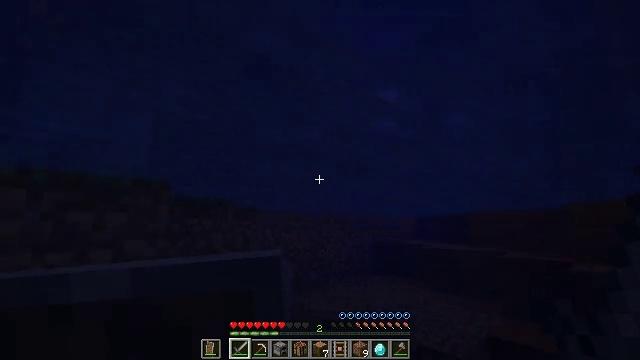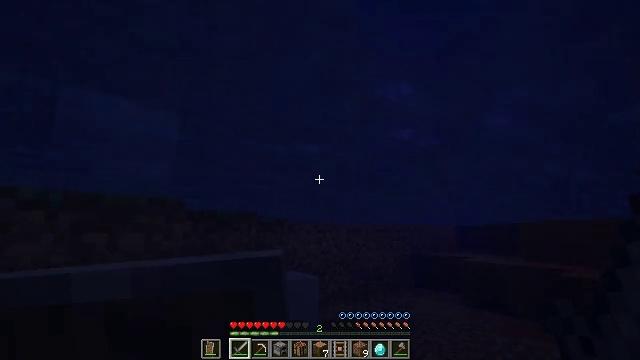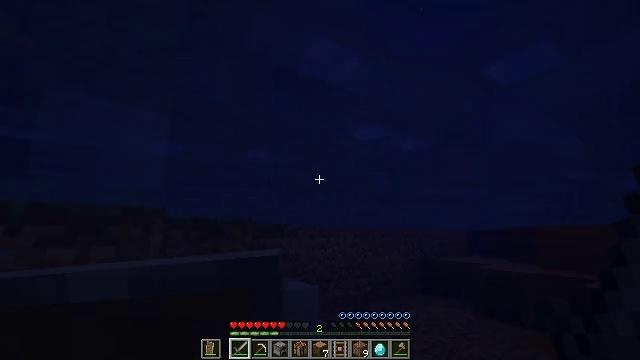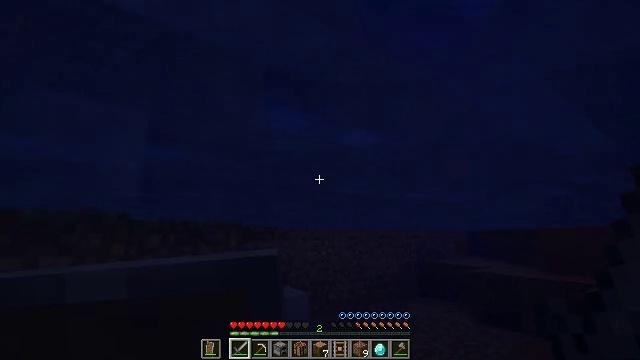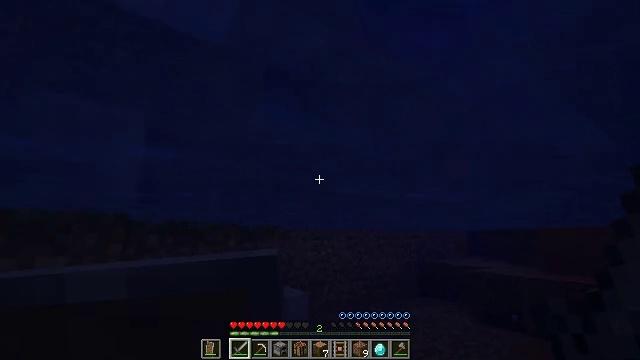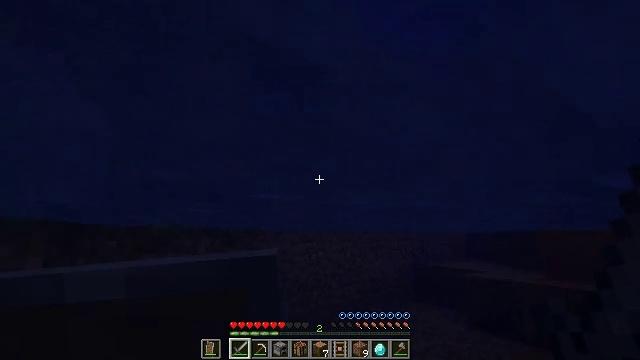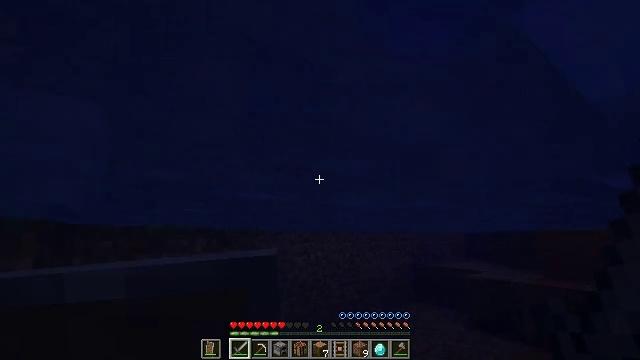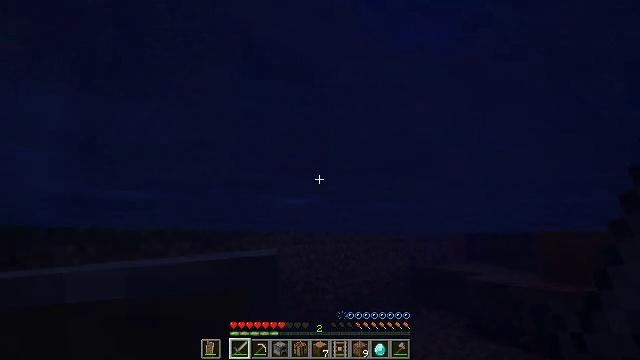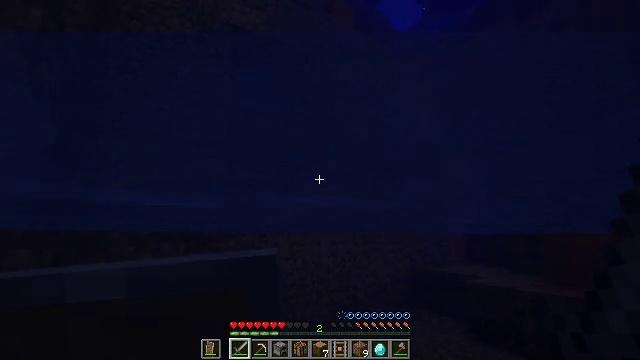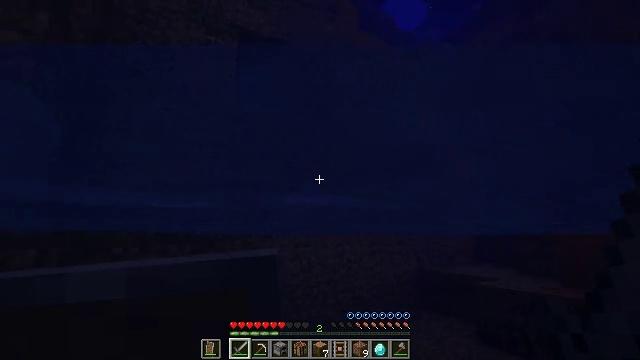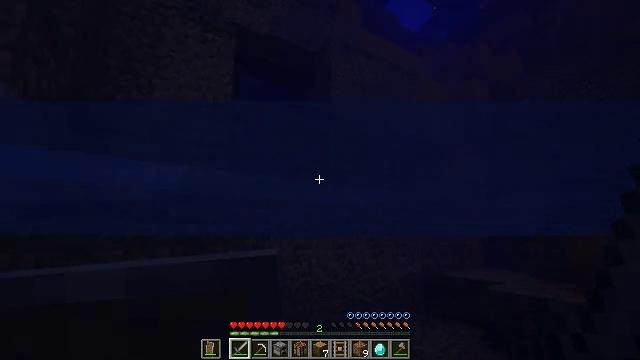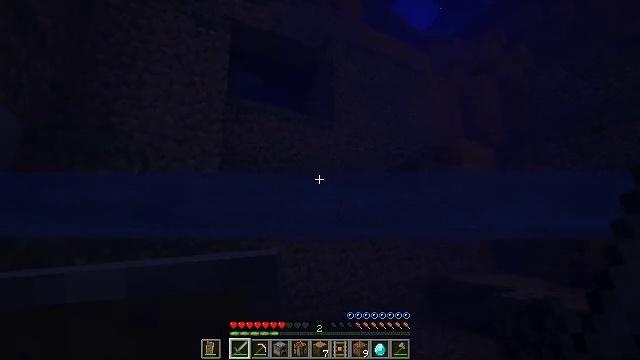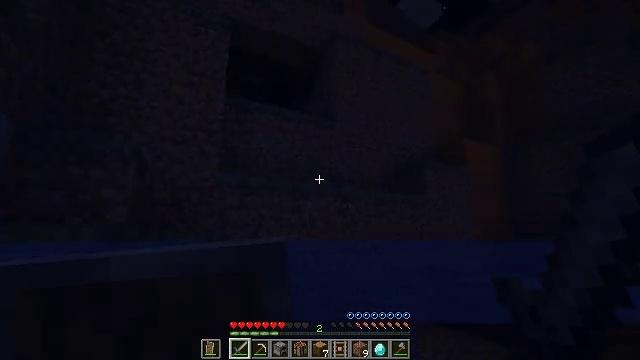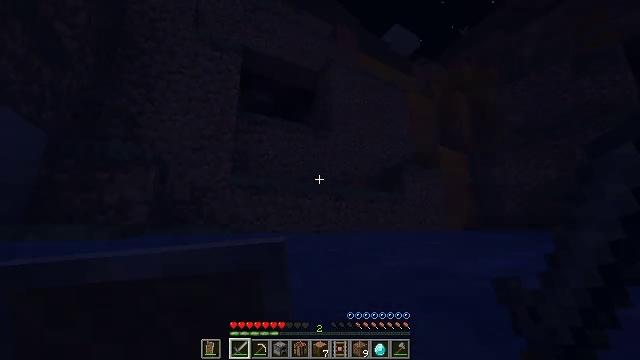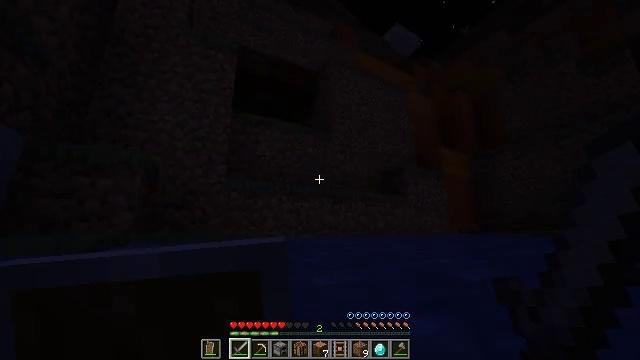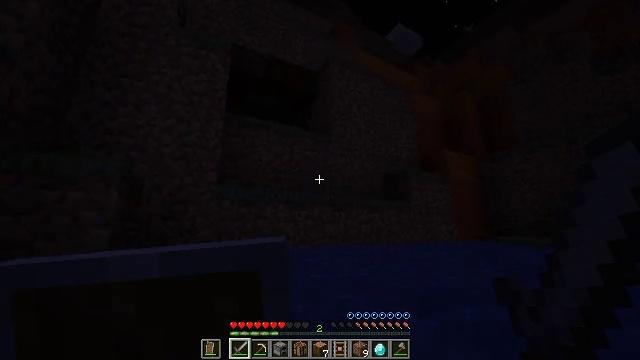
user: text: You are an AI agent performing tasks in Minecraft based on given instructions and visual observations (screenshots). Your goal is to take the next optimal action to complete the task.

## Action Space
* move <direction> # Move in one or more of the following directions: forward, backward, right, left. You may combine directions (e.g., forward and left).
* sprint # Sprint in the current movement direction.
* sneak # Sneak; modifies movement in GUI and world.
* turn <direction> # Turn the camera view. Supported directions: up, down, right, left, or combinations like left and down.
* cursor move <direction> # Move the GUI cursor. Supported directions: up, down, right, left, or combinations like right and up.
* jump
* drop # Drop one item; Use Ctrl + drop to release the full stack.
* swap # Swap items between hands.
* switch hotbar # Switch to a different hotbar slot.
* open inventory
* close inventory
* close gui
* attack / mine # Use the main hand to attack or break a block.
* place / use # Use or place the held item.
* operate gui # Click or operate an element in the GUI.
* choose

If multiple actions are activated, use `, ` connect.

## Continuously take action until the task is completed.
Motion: motion action
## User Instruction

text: Use a pickaxe to mine brown terracotta.
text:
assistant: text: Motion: move forward and move right, sprint, turn left and up
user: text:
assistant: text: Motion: move forward and move right, sprint, turn left
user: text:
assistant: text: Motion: move forward and move right, sprint
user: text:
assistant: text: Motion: move forward and move right, sprint
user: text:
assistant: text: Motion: move forward and move right, sprint
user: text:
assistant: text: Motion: move forward, sprint
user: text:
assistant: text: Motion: move forward, sprint
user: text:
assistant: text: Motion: move forward, sprint
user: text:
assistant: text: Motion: move forward, sprint, turn left
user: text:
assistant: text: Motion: move forward, sprint, turn left
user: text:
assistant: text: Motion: move forward, sprint, turn left
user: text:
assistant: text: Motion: move forward, sprint, jump
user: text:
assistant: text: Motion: move forward, sprint, jump
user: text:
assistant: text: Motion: move forward, sprint, jump
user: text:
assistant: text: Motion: move forward, sprint, jump
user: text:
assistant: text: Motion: move forward, sprint, jump
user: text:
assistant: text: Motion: move forward, sprint, jump
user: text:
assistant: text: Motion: move forward, sprint, jump
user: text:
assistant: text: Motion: move forward, sprint, turn right, jump
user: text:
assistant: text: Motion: move forward, sprint, turn right and down, jump
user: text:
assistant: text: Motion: move forward, sprint, turn right and down, jump
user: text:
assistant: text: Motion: move forward, sprint, turn right, jump
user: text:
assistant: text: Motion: move forward, sprint, jump
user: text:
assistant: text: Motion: move forward, sprint, jump
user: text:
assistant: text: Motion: move forward, sprint, jump
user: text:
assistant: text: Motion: move forward, sprint, turn right, jump
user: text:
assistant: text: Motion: move forward, sprint, turn right and down, jump
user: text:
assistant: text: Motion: move forward, sprint, turn right and down, jump
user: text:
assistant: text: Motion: move forward, sprint, turn right, jump
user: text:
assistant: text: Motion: move forward, sprint, turn right, jump